Question: The console window in eclipse disappeared.
How can I open it? Its not possible to print 'System.out.println()'.

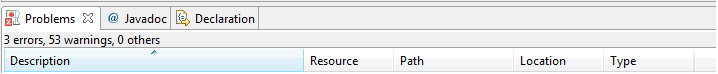
Answer: Check in this menu